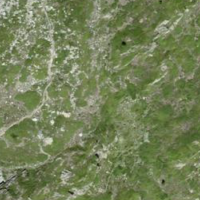
EUNIS habitat code: 26
Species observed at this site:
Aster alpinus